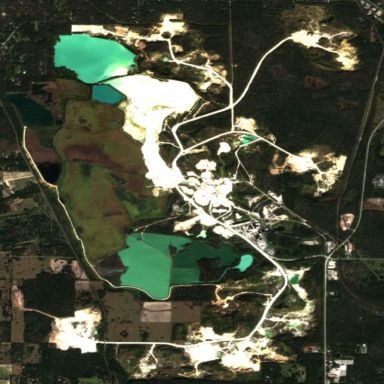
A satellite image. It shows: Quarry used for extracting aggregates.